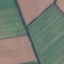
Label: AnnualCrop